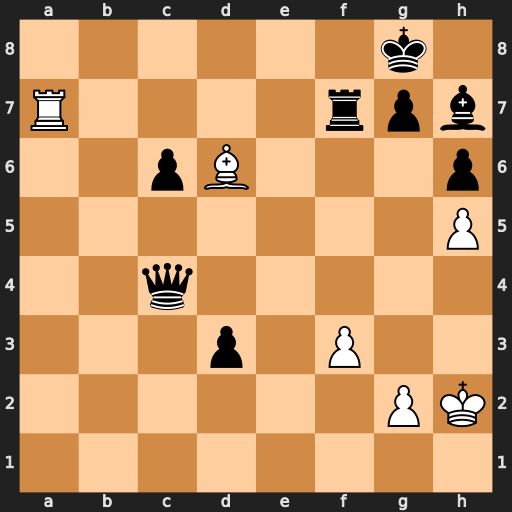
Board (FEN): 6k1/R4rpb/2pB3p/7P/2q5/3p1P2/6PK/8
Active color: w
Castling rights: -
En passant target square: -
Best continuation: Ra8+ Rf8 Rxf8#